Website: crate-barrel
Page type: billing-address
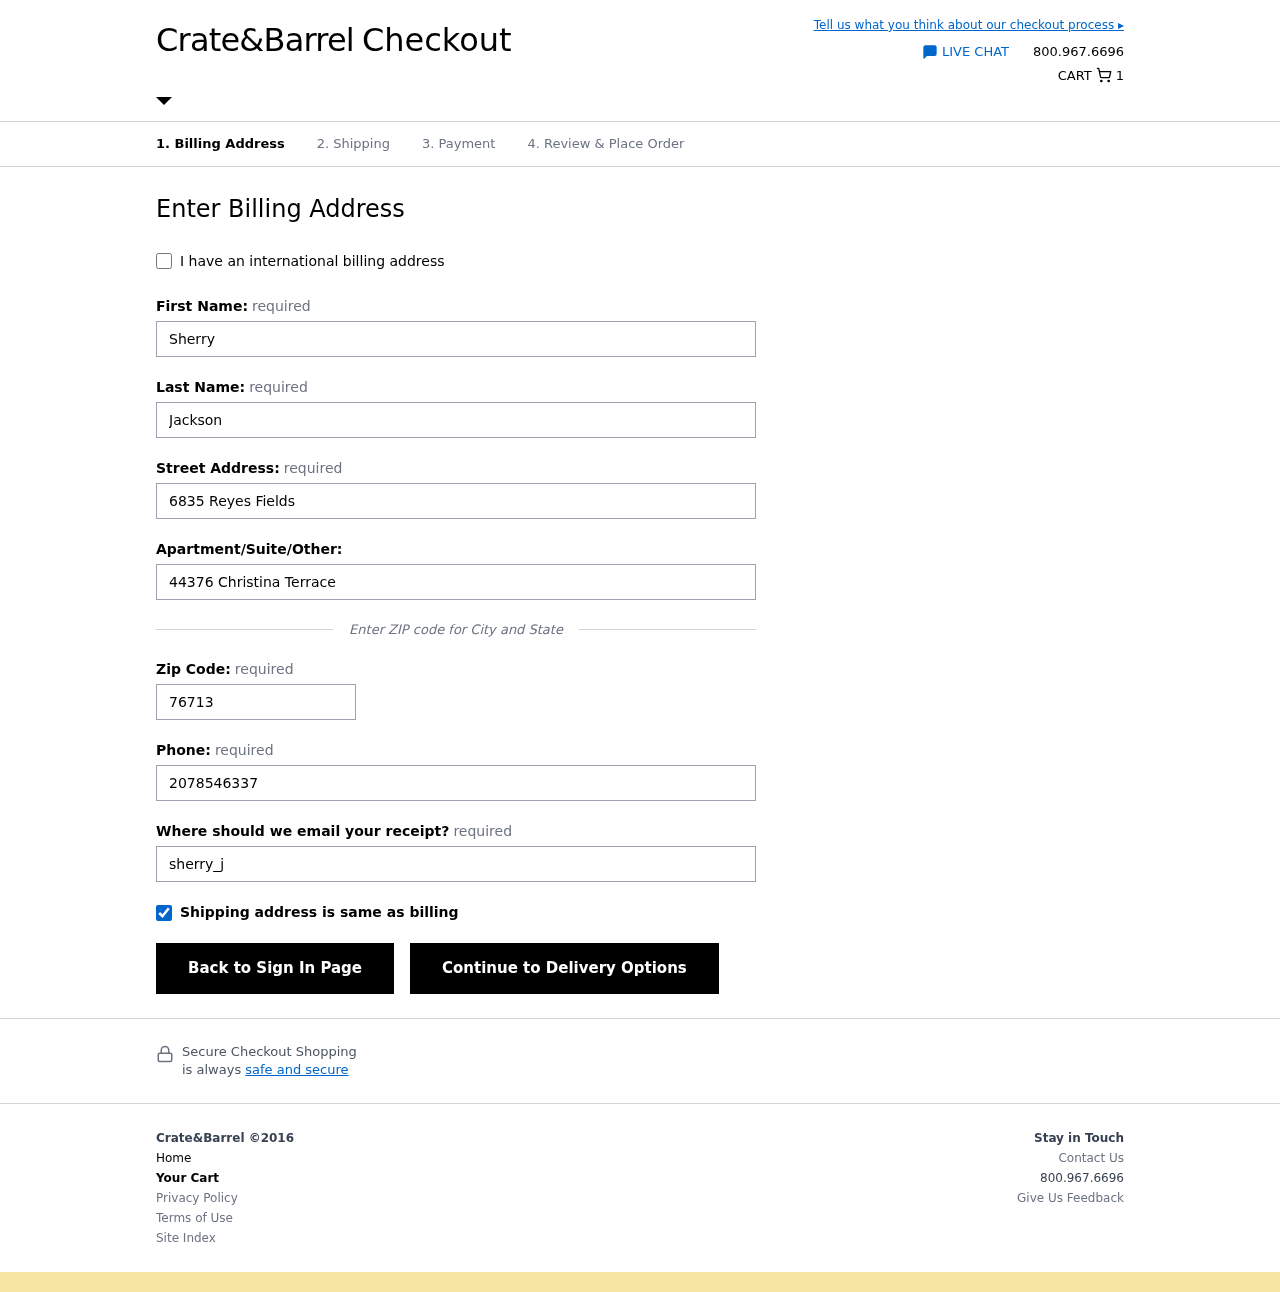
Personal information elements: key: PII_EMAIL
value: sherry_jackson@hotmail.com
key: PII_FIRSTNAME
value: Sherry
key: PII_LASTNAME
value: Jackson
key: PII_PHONE
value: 2078546337
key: PII_POSTCODE
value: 76713
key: PII_STREET
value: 6835 Reyes Fields
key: PII_STREET2
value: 44376 Christina Terrace
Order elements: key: ORDER_NUM_ITEMS
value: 1